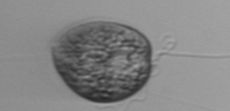
Label: Prorocentrum